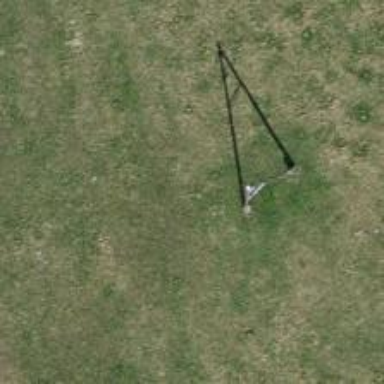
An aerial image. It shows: Power pole.